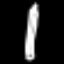
Label: pencil